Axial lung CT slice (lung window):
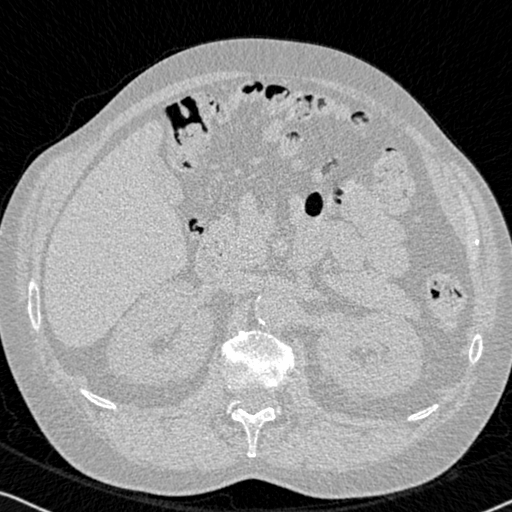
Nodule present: no